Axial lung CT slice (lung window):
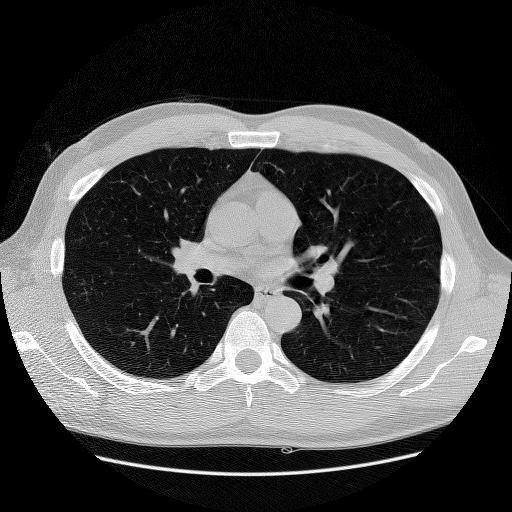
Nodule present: no